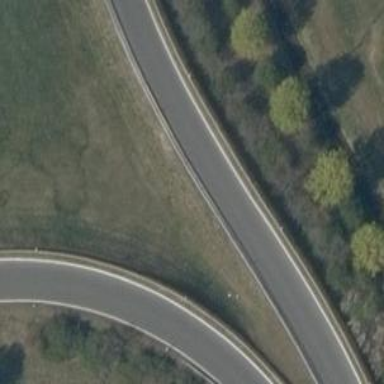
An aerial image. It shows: Asphalt motorway link.